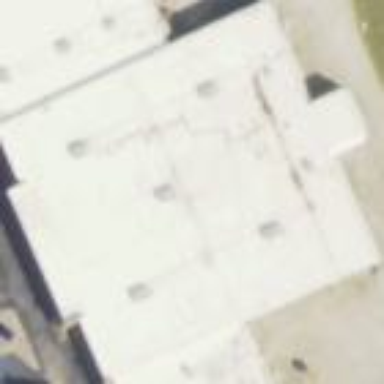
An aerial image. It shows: Commercial building.